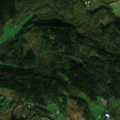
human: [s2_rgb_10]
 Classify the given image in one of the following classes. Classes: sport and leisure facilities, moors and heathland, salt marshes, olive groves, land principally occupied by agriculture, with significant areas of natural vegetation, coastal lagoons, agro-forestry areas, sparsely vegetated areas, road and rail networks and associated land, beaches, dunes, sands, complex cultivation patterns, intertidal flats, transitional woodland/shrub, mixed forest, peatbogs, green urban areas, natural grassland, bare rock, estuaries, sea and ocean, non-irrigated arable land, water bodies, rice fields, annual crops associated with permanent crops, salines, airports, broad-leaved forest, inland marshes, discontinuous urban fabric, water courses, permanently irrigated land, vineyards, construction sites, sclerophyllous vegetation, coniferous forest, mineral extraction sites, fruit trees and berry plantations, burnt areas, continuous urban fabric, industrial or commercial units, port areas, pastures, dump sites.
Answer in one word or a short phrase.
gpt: land principally occupied by agriculture, with significant areas of natural vegetation, broad-leaved forest, mixed forest, water bodies